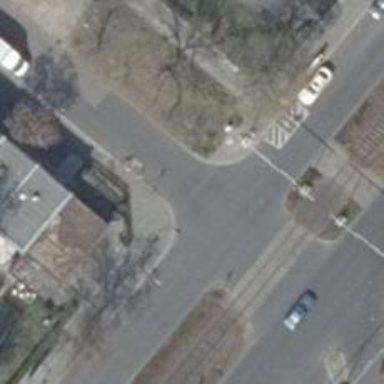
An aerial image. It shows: Unmarked crossing on the road.